Question: I've found similar questions but, I'm failing to find any answers that works for my situation.
Using Codeigniter:
I have a db table for products and a db table for inventory. I want to display an html table on my site, each row being a product. I've included an image to help explain.

Upon submission, I would like to insert each product row of data as an individual row in the database.
This is my controller at its most simplest form...
CONTROLLER----------------------------------
'''
function add_show_inventory()
{
$data['products']=$this->product->get_products();
$this->form_validation->set_rules('skuID', 'skuID', 'required');
$this->form_validation->set_rules('brought-in', '"Brought In"', 'required');
$this->form_validation->set_rules('finished-with', '"Finished With"', 'required');
$this->form_validation->set_rules('deliveries', 'Deliveries');
$this->form_validation->set_rules('add-1', 'Add 1');
$this->form_validation->set_rules('add-2', 'Add 2');
$this->form_validation->set_rules('band-comp', 'Band Comp');
$this->form_validation->set_rules('other-comp', 'Other Comp');
$this->form_validation->set_rules('half-sales', 'Half Sales');
$this->form_validation->set_rules('half-amount', 'Half Amount');
$this->form_validation->set_error_delimiters('<div class="error-module">', '</div>');
if($this->form_validation->run()== FALSE){
$this->load->view('header');
$this->load->view('menu');
$this->load->view('inventory/show-add-inventory', $data);
$this->load->view('footer');
} else {
if($_POST){
$data=array(
'brought-in'=>$_POST['brought-in'],
);
$this->inventory->insert_inventory($data);
redirect(base_url().'shows/');
}
}
}
'''
GET PRODUCTS MODEL -------------------------------
'''
function get_products($num=10,$start=0) {
$where= array('userID'=>$this->session->userdata('userID'), 'active'=>1);
$this->db->select()
->from('products')
->where($where)
->order_by('product','asc')
->limit($num,$start);
$query=$this->db->get();
return $query->result_array();
}
'''
INSERT INV MODEL------------------------------------------
'''
function insert_inventory($data) {
$product_count= $this->db->count_all('products');
for ($i=0; $i < $product_count; $i++) {
$this->db->insert('inventory', array('brought-in'=>$_POST['brought-in']));
}
return $this->db->insert_id();
}
'''
VIEW ------------------------------------------
'''
<form action="<?= base_url(); ?>inventories/add_show_inventory" method="post">
<?php if(!isset($products)){ ?>
<p>There are currently no products posted yet.</p>
<?php } else {
foreach($products as $row){
?>
<td class="highlight">
<input type="text" name="brought-in" value="0"> <!-- Brought In -->
</td>
<?php } ?>
<input type="submit" name="submit" class="submit">
'''
The results I get from this code here is Three entrees to the DB which is what I want but all of the rows are identical to the last row in the form... meaning the iteration in the model is only iterating over that last row on the form...
Again that code is stripped down to its simplest form possible so I don't have 3 full pages of code... but if you would like to see anything I am not showing please let me know...
Any and all help much appreciated... I've been working on this for a couple weeks...
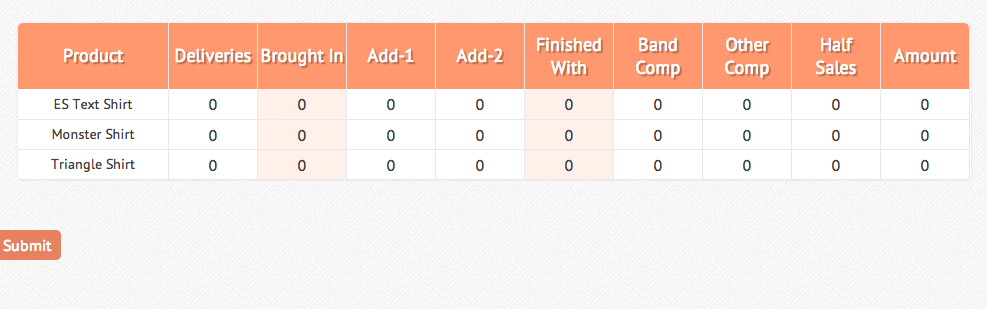
Answer: :
'''
<?php $i=0; foreach($products as $row){ ?>
<td class="highlight">
<input type="text" name="<?php echo 'brought-in'.$i; ?>" value="0"> <!-- Brought In -->
</td>
<?php $i++;} ?>
'''
:
'''
if(!empty($_POST)){
$count = $this->inventory->fetch_prods_count(); //Write this function in ur model.
for($i=0;$i<$count;$i++) {
$data[$i]=array('brought-in'=>$_POST['brought-in'.$i]);
}
$this->inventory->insert_inventory($data,$count);
redirect(base_url().'shows/');
}
'''
:
'''
function insert_inventory($data,$count) {
for($i=0;$i<$count;$i++) {
$this->db->insert('inventory', $data[$i]);
}
return $this->db->insert_id(); //Or just return 1; As U are not processing this value in your controller.
}
'''
---
: 'inventories/add_show_inventory' function, change
'''
$data = array($i=>array('brought-in'=>$_POST['brought-in'.$i]));
'''
to
'''
$data[$i]=array('brought-in'=>$_POST['brought-in'.$i]);
'''